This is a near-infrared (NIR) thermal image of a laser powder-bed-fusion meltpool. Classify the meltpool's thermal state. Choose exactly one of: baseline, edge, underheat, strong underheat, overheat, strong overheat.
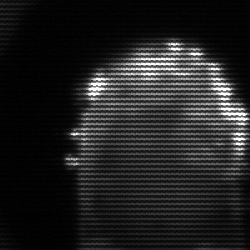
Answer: baseline